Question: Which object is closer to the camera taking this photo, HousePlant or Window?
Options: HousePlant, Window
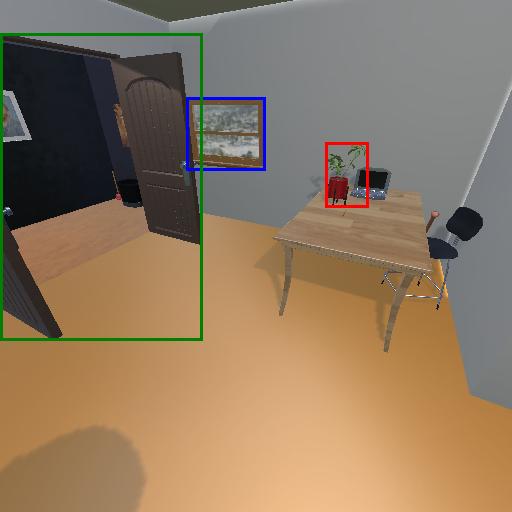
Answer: HousePlant